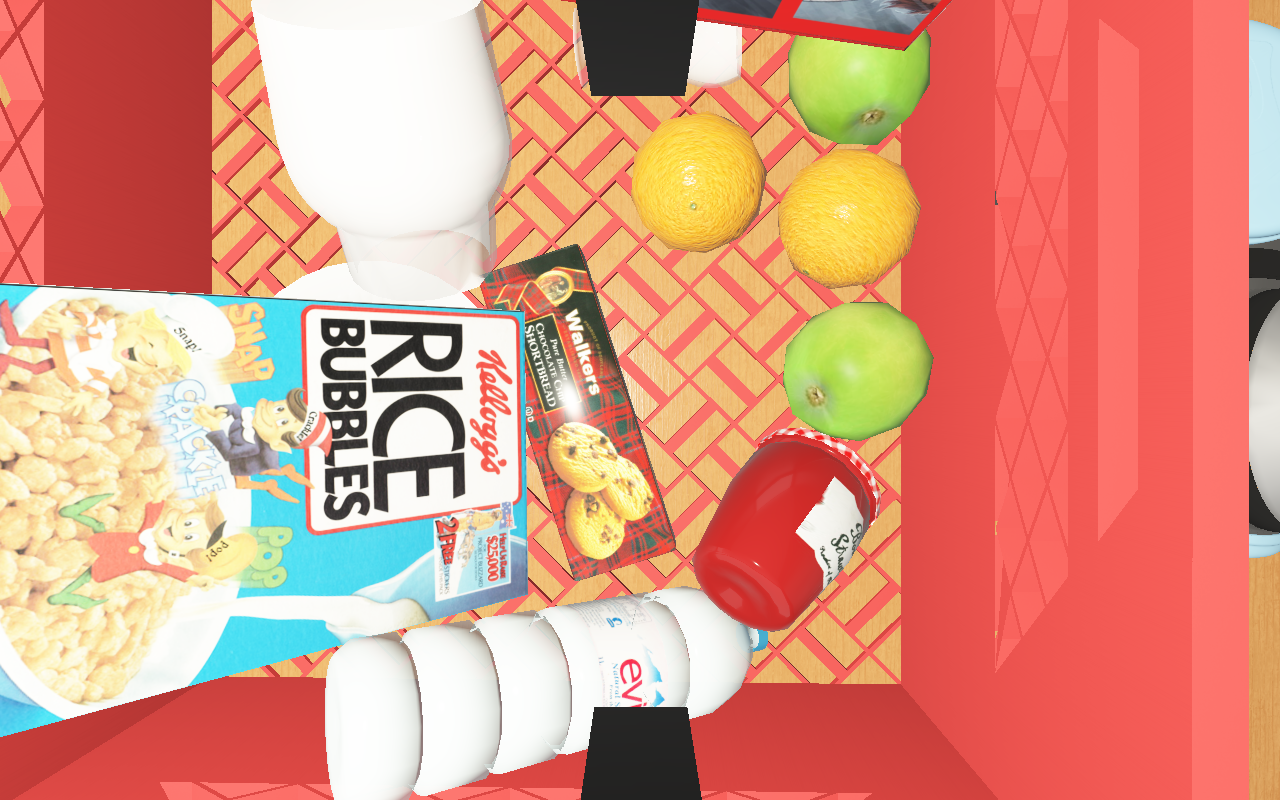
Objects in the scene:
water bottle
apple
apple
orange
plate
glass
wineglass
cereal box
biscuit box